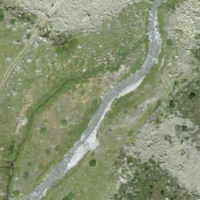
EUNIS habitat code: 26
Species observed at this site:
Marmota marmota